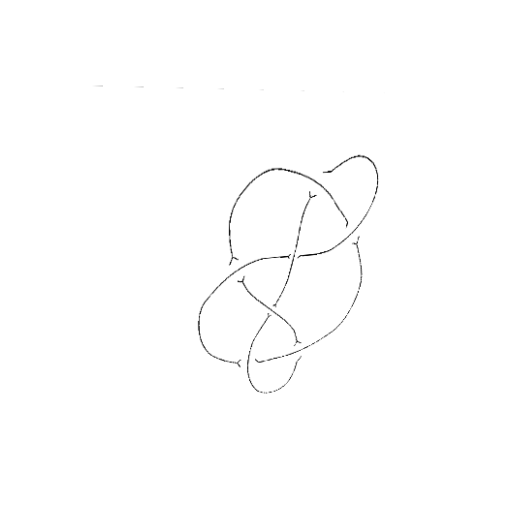
Crossing number: 7